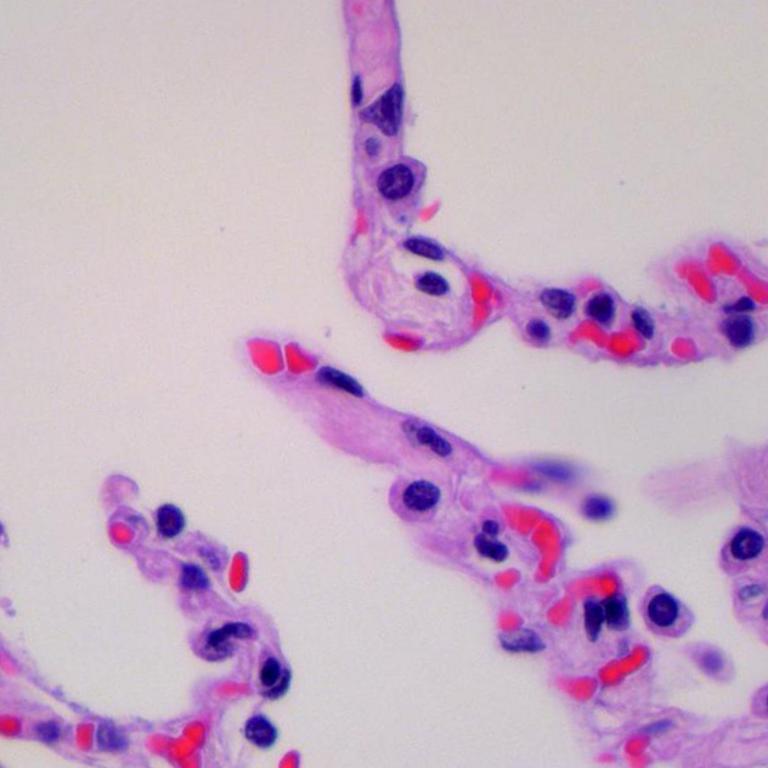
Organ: lung
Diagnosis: benign